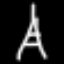
Label: The Eiffel Tower